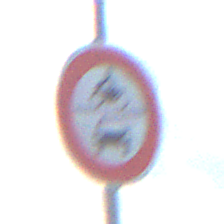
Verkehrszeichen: VerbotKraftfahrzeuge
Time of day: MorningAfternoon
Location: Outdoor (Nature)
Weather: PartlyCloudy
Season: NotSpecified
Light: Natural